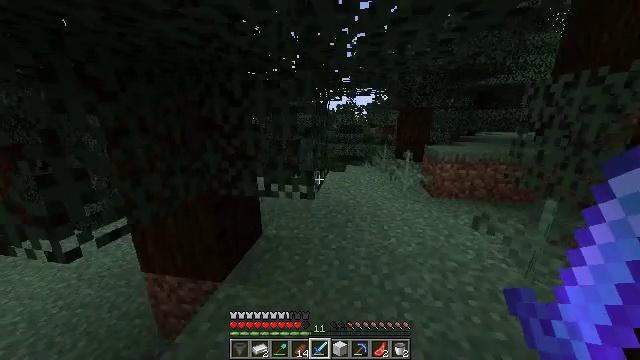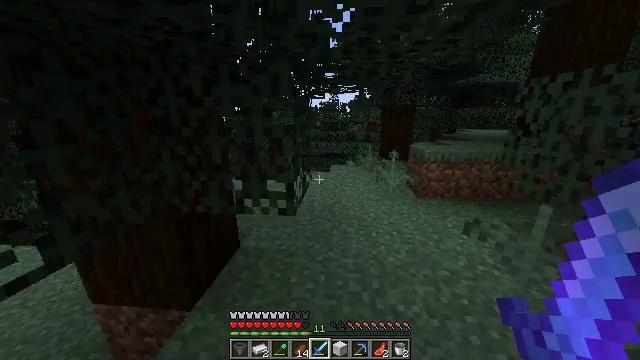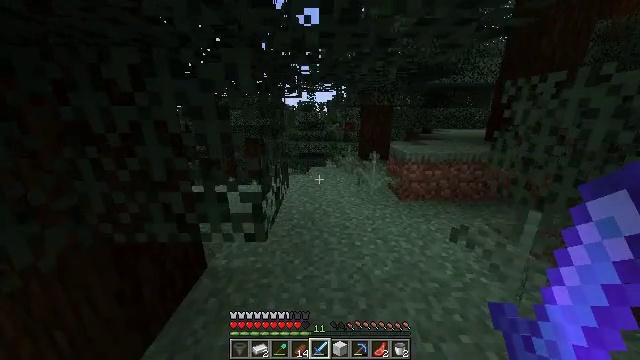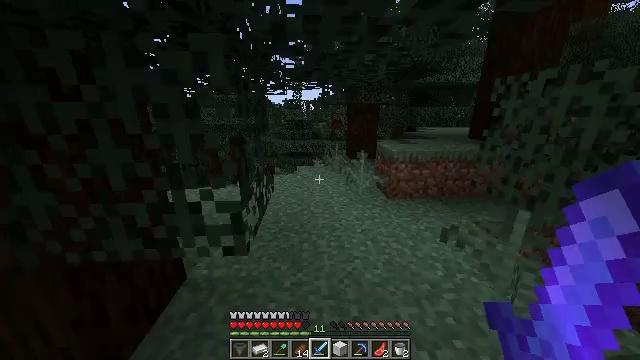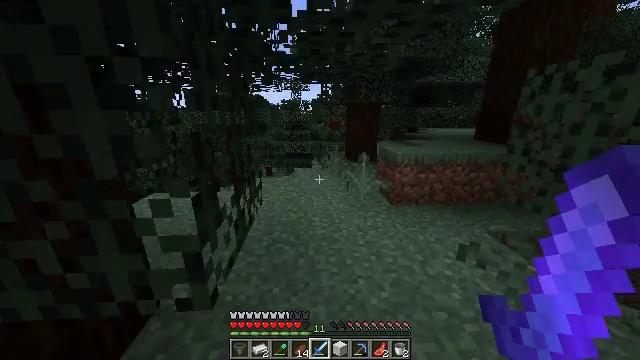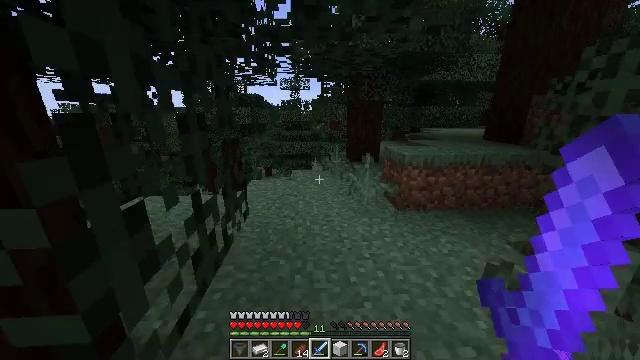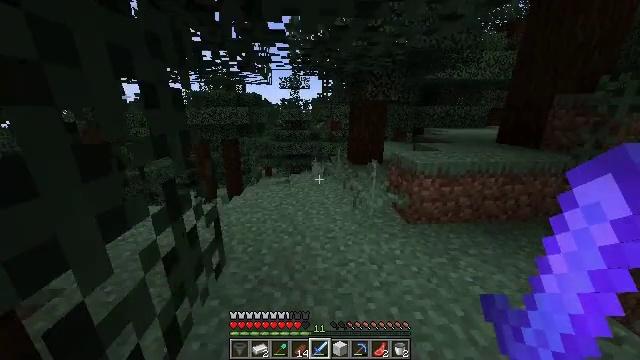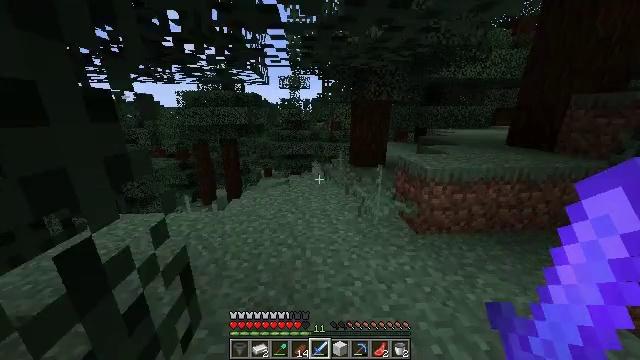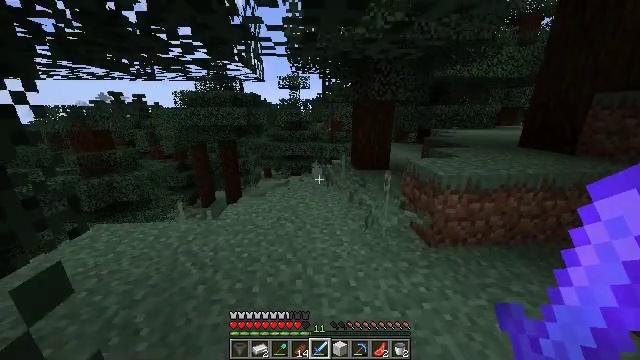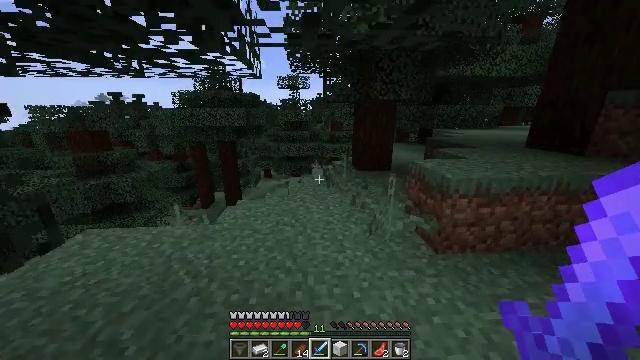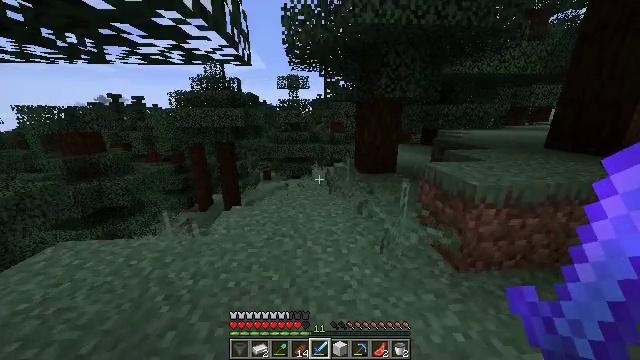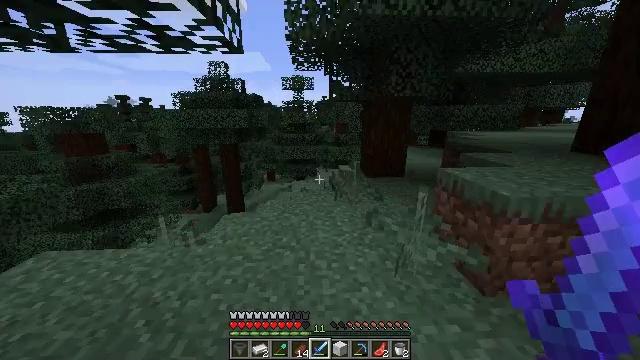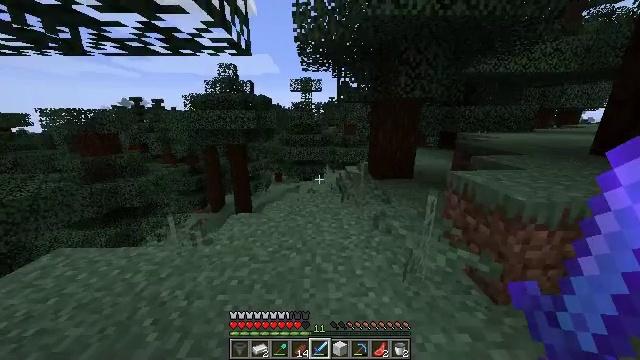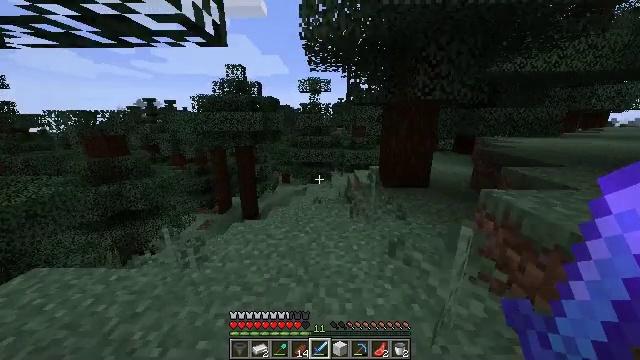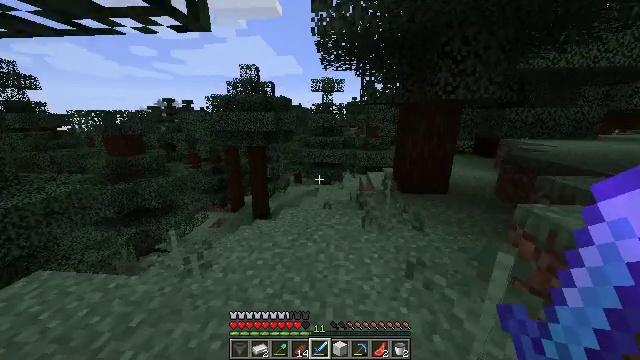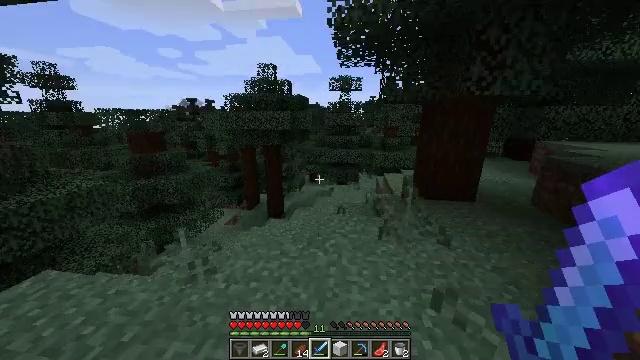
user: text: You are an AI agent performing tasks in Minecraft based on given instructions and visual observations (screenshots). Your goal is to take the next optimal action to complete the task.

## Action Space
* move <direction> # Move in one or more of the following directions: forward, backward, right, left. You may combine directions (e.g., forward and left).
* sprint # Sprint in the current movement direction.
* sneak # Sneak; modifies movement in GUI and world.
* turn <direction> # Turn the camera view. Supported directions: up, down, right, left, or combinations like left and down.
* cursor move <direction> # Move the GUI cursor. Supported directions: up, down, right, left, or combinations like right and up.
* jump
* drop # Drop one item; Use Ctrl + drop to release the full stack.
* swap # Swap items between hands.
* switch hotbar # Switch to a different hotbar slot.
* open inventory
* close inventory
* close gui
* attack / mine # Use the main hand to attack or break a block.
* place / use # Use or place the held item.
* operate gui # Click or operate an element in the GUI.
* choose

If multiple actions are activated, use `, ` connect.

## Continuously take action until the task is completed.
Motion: motion action
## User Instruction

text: Break the large fern to clear the space.
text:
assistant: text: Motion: move forward, turn right
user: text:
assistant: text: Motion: move forward, sprint, turn right
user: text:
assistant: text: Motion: move forward, sprint, turn right
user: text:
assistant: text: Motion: move forward, sprint
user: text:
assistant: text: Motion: move forward, sprint
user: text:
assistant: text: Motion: move forward
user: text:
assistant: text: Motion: move forward
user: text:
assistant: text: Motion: move forward
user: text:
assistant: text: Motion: move forward
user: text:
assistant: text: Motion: move forward
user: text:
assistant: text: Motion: move forward, turn left
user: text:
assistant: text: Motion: move forward, turn left
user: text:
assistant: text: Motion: move forward, turn left
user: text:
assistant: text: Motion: move forward, turn left
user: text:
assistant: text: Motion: move forward, turn left
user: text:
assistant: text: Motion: move forward, sprint, turn left and down
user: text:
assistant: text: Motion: move forward, sprint, turn left and down
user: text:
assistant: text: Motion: move forward, sprint, turn down
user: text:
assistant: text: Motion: move forward, sprint, turn right and down
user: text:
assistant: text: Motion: move forward, turn right and down
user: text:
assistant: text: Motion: move forward, turn right and down
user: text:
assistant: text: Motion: move forward
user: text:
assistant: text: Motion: move forward
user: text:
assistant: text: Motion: move forward
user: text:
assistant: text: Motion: move forward
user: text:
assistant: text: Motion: move forward
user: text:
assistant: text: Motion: move forward
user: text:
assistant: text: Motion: move forward, sprint
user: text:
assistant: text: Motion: move forward, sprint, turn right
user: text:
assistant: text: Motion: move forward, sprint, turn right